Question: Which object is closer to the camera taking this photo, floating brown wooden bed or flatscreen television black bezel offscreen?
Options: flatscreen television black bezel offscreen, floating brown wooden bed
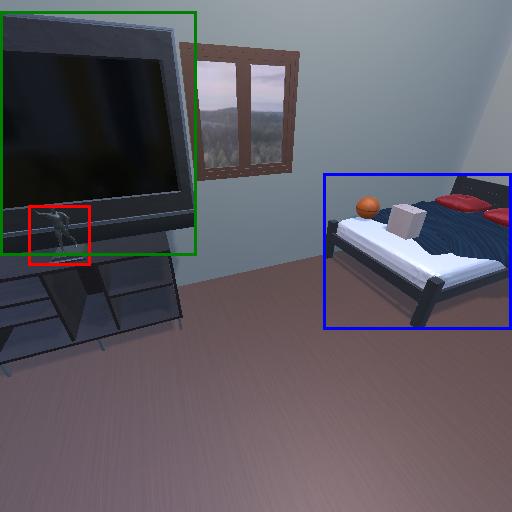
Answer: flatscreen television black bezel offscreen